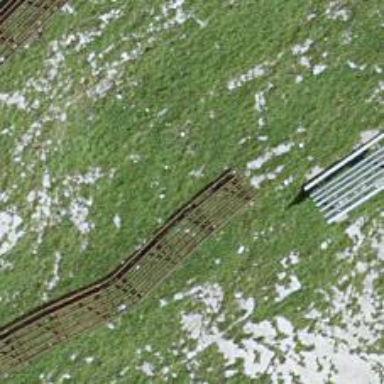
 designed to mitigate snow accumulations in specific area."